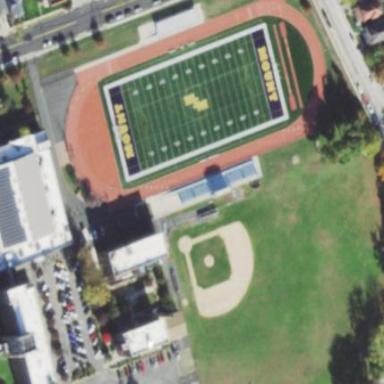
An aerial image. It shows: American football pitch for leisure and sport activities.